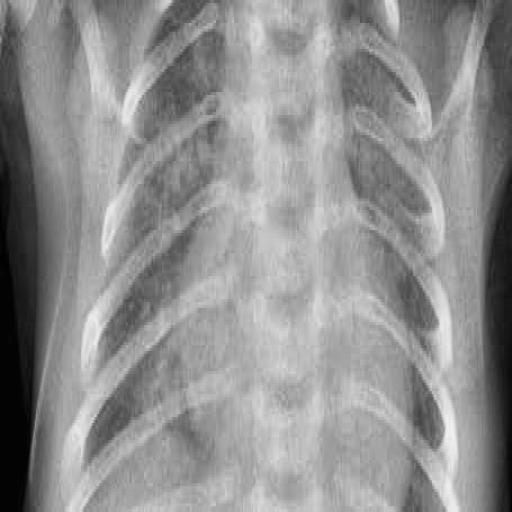
Finding: PNEUMONIA